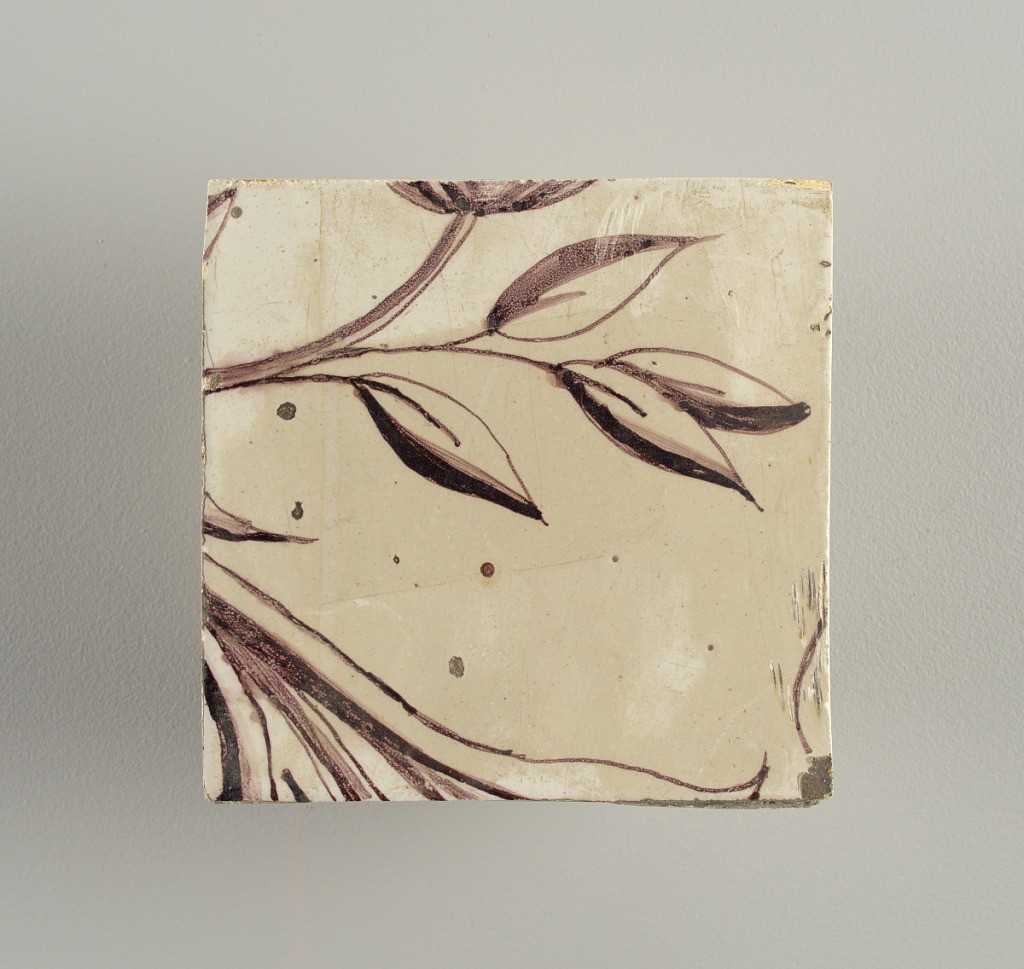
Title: Wall facing
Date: ca. 1725
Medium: tin-glazed earthenware, underglaze
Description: Running design for a frieze or a dado, composed of scrolls of foliage and strapwork, and four repeating motifs--a seated woman in a small upright oval medallion, a putto seated on a rocailled base, and strapwork in axial pattern.  The various panels, A to F, show various repeats of the same design, all being five tiles high and a varying number of tiles wide.